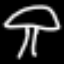
Label: mushroom